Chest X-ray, PA view. Patient: 46 years old, sex M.
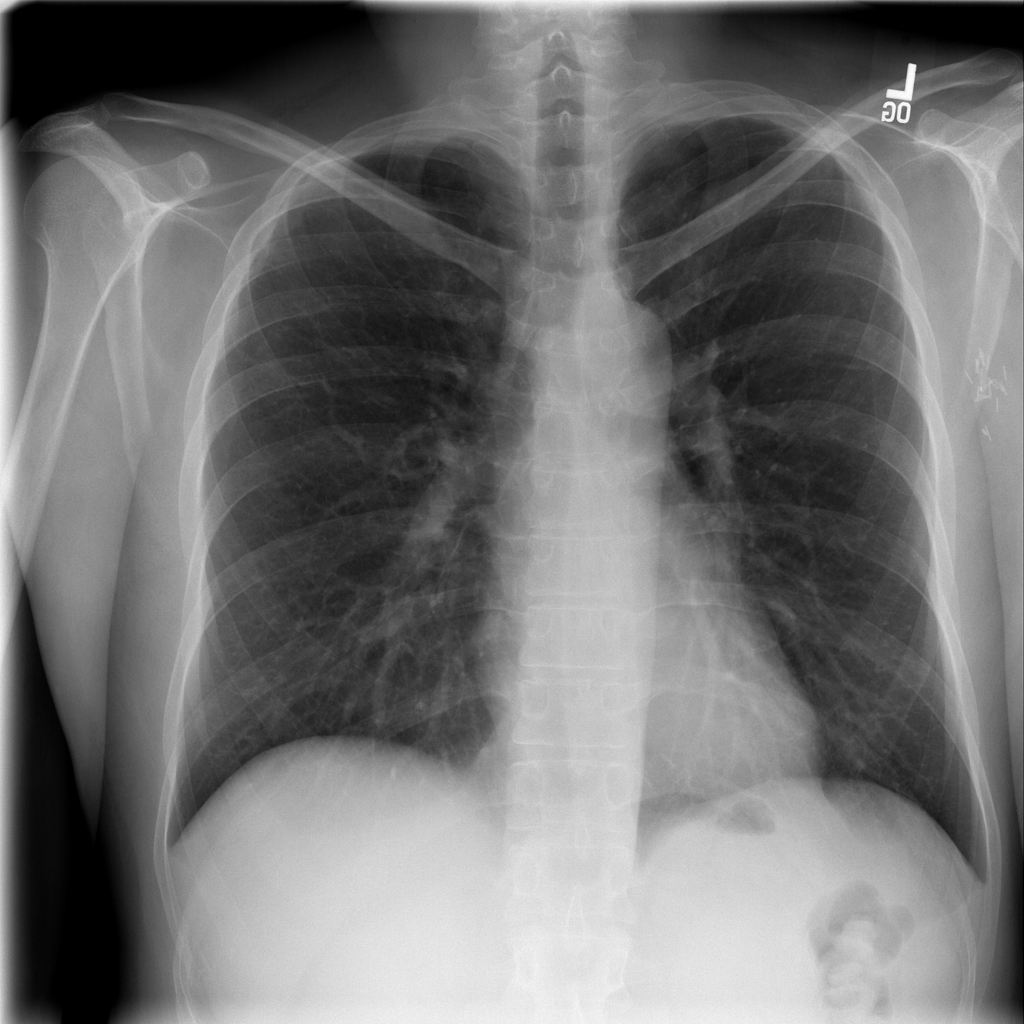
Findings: No Finding